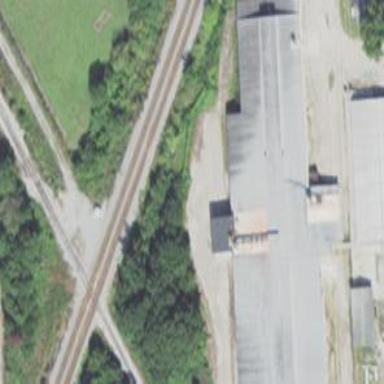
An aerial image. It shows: Railway spur service.